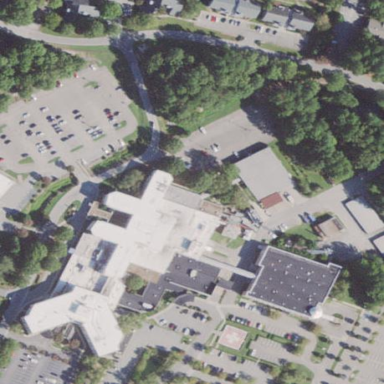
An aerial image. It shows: Hospital providing healthcare services.